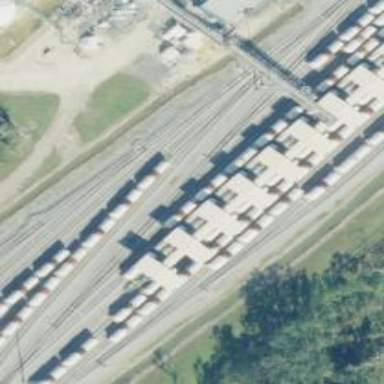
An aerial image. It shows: Railway spur service.